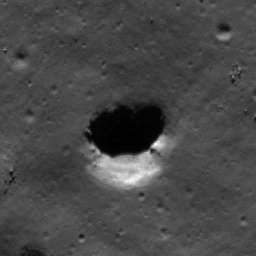
Pit: Copernicus 16
Host crater: Copernicus
Host type: impact_melt
Lunar coordinates: latitude 9.484, longitude 340.162